高二 · 度量几何学
8. 如图, $A 、 N$ 两点之间的距离为

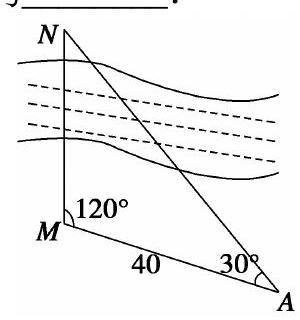
答案: $40 \sqrt{3}$